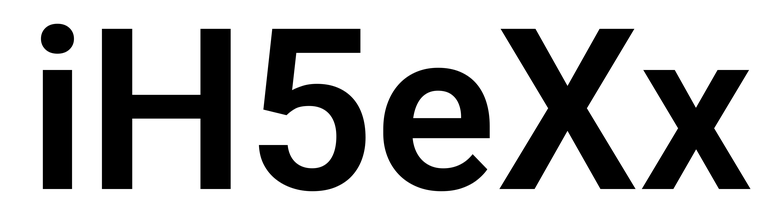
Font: Roboto_SemiBold